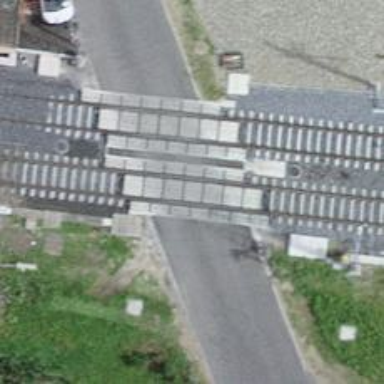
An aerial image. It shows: Level crossing on the railway with lights and full barrier.